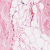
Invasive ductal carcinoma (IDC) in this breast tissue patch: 0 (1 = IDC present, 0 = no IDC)